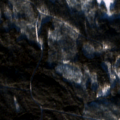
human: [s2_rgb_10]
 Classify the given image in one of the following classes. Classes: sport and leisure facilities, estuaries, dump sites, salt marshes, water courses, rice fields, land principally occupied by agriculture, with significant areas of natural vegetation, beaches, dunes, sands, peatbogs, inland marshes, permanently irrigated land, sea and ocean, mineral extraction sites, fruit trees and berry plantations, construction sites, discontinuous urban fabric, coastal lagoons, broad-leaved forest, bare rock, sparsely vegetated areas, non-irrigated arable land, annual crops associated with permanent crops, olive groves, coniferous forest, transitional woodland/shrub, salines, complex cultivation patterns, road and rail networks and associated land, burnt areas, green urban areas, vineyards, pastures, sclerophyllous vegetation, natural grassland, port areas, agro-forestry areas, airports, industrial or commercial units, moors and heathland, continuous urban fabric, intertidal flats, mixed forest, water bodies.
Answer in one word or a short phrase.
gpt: coniferous forest